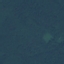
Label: Forest